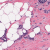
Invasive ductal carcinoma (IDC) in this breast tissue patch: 1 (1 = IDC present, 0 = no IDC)